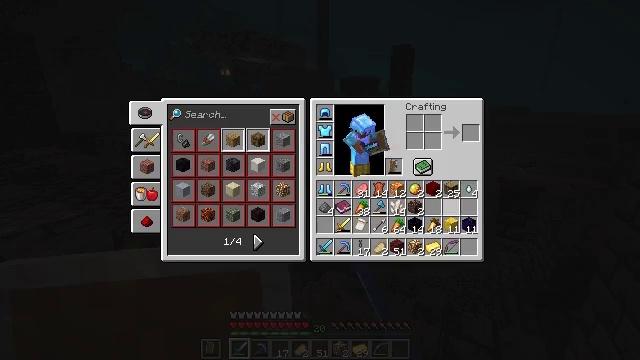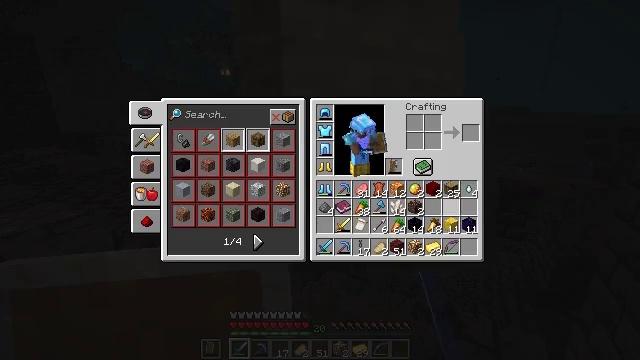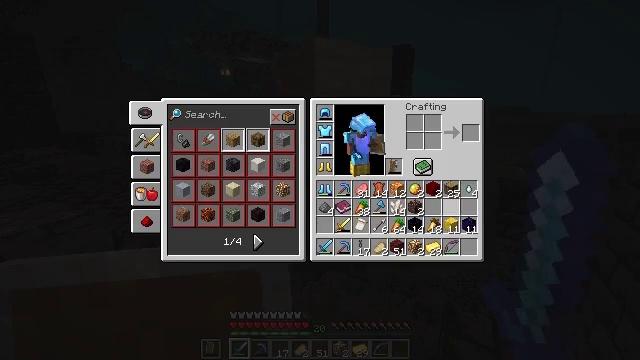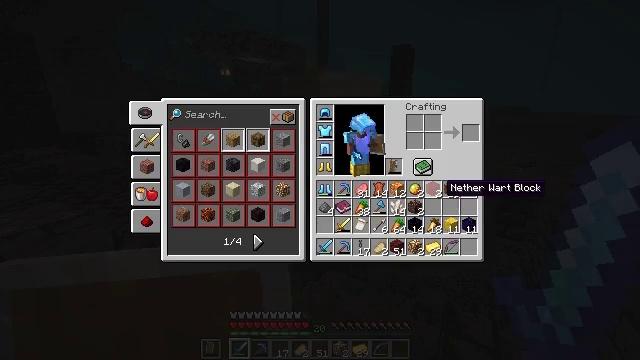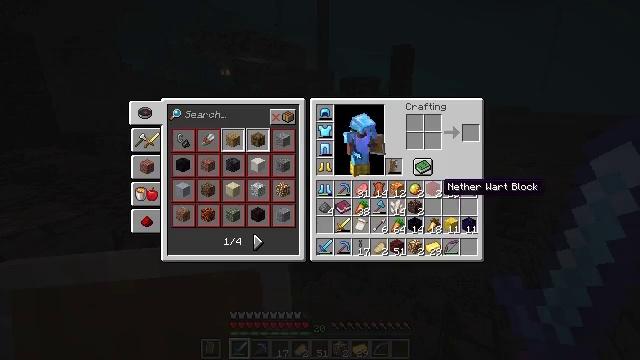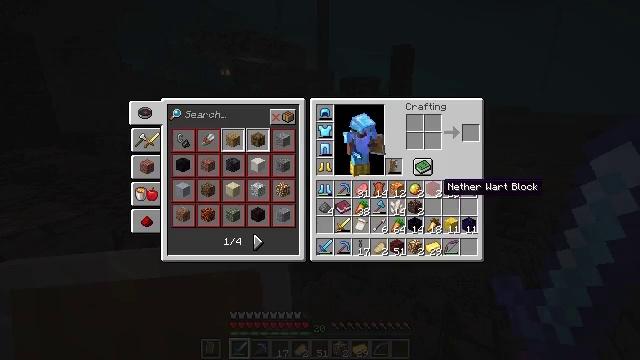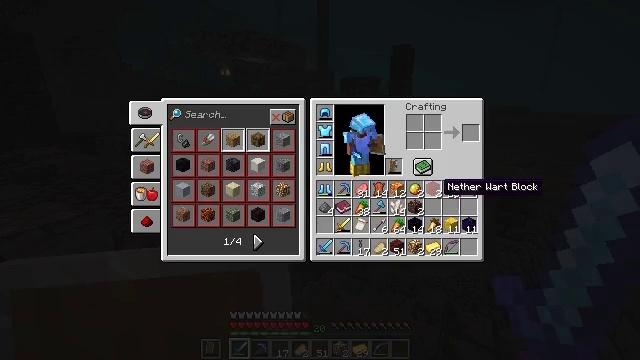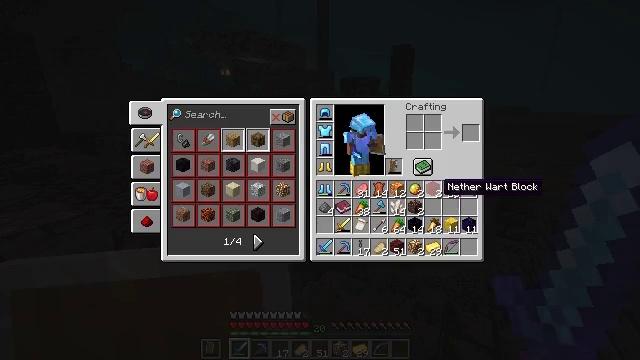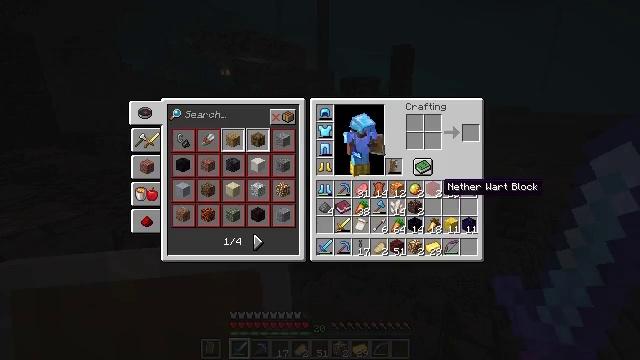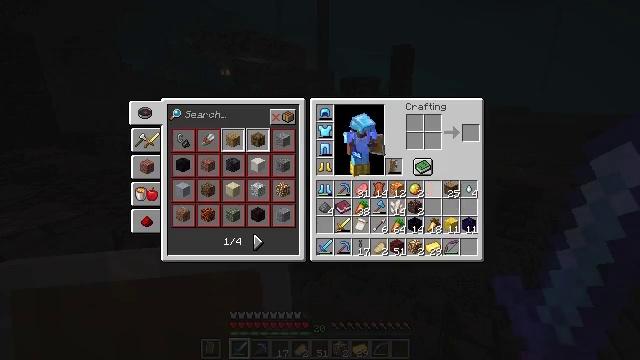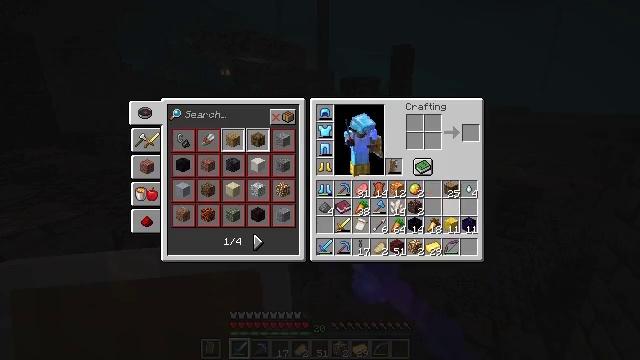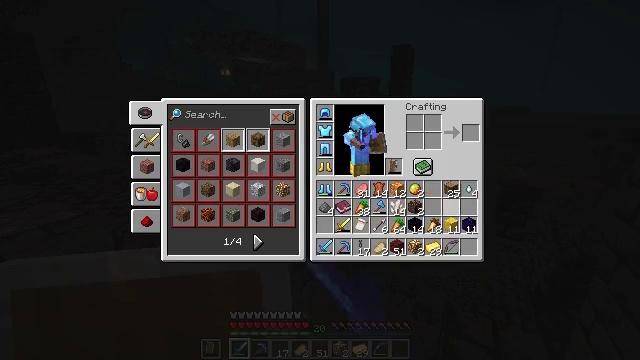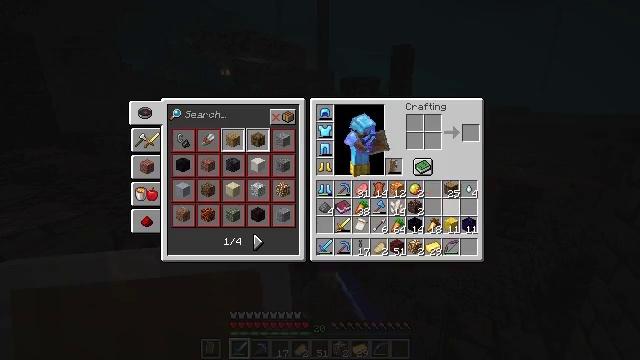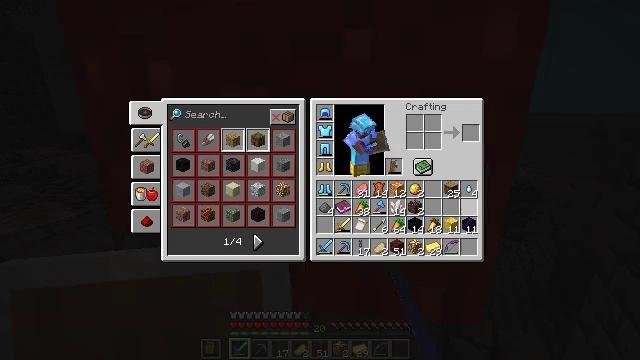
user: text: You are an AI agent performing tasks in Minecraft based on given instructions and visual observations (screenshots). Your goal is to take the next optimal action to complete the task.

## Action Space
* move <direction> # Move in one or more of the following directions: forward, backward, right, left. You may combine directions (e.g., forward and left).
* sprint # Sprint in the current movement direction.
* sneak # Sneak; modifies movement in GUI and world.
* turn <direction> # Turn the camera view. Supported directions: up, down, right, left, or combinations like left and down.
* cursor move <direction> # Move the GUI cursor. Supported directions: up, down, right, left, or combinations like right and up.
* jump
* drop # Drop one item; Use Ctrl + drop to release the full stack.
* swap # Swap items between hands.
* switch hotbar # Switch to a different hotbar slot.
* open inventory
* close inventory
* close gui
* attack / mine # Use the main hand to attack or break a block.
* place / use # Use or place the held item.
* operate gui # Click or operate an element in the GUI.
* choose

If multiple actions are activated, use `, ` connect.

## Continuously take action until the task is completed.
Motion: motion action
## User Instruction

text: Remove a nether wart block from the inventory.
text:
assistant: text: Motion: sprint, open gui
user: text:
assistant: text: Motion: sprint
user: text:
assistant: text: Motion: sprint
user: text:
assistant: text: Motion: sprint
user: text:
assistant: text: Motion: sprint
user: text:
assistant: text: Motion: sprint
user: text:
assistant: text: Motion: sprint
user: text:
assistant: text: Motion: sprint
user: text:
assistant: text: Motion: sprint, drop
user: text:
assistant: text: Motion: sprint, cursor move right and down, drop
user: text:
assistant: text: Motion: sprint
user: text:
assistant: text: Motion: sprint
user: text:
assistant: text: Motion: sprint
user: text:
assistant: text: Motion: sprint